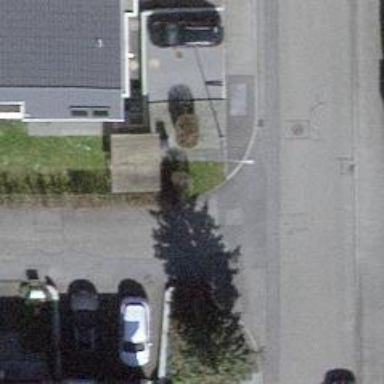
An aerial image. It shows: Kerb serving as barrier.